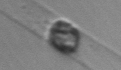
Label: Dactyliosolen_blavyanus